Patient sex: M
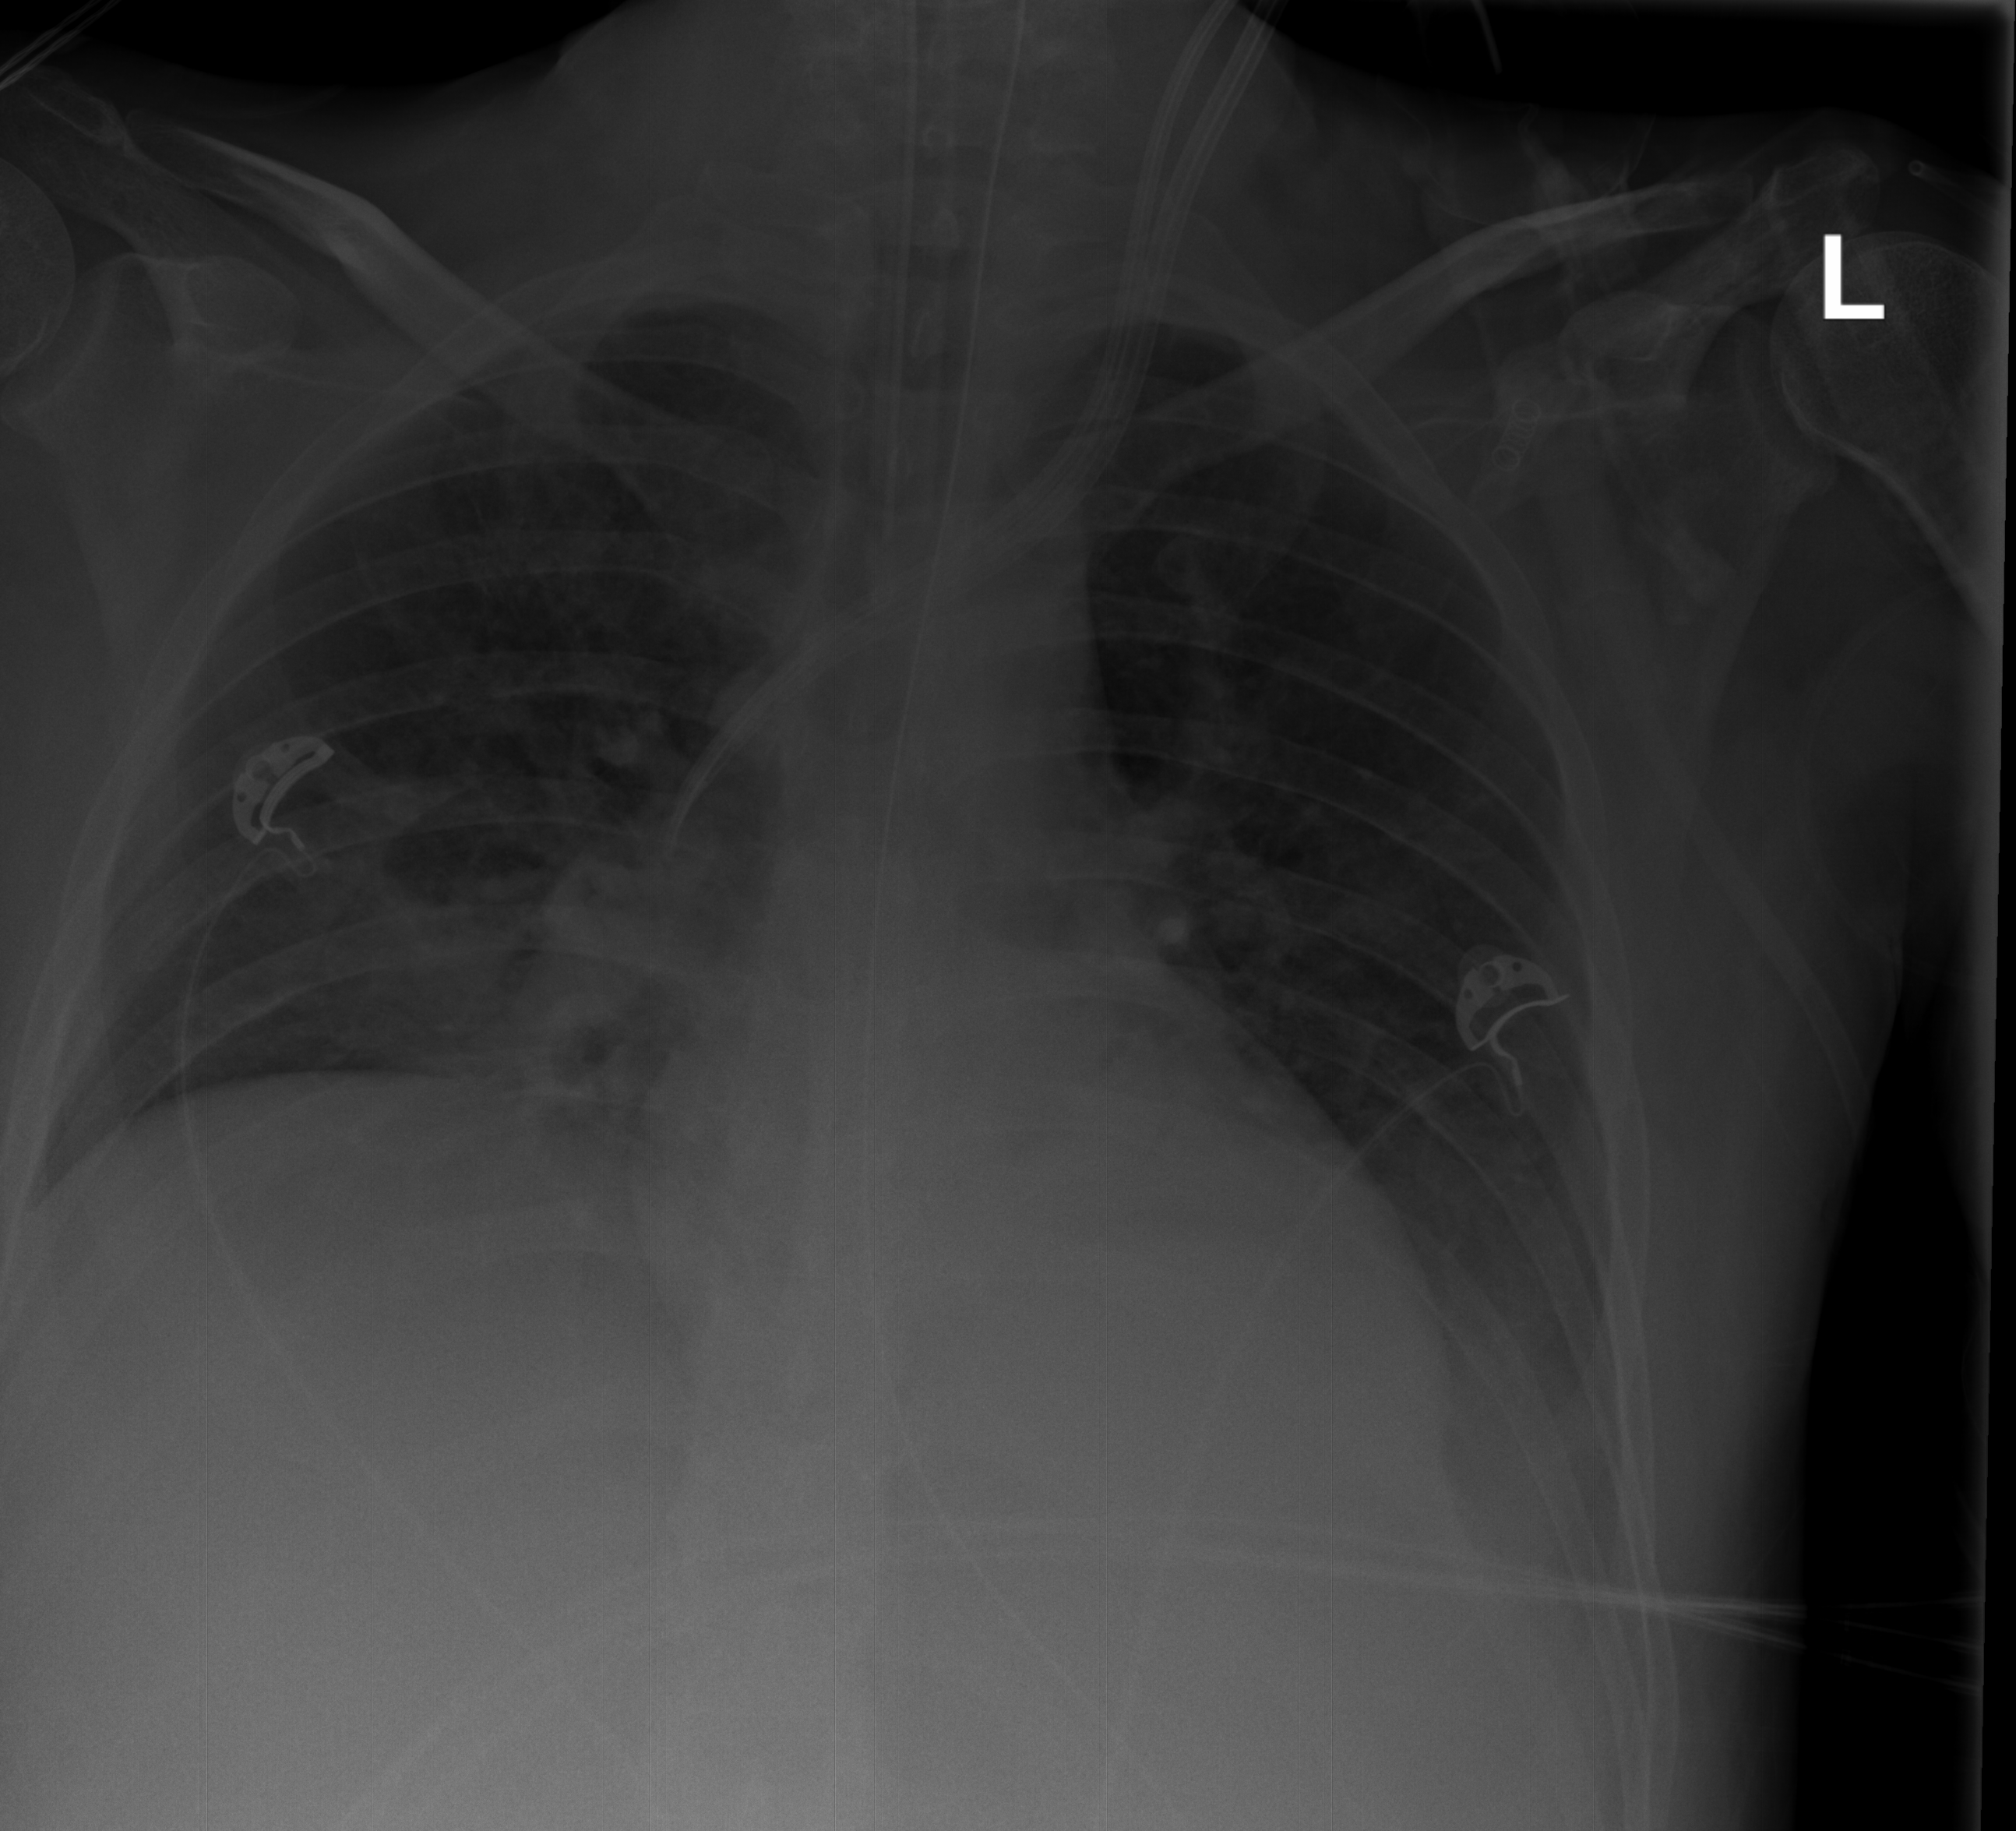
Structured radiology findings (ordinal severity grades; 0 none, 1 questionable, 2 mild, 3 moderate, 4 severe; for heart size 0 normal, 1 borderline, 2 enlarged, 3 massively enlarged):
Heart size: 0
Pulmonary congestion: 2
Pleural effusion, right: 1
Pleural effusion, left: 2
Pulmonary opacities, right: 2
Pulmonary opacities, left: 2
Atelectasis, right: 2
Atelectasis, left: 2